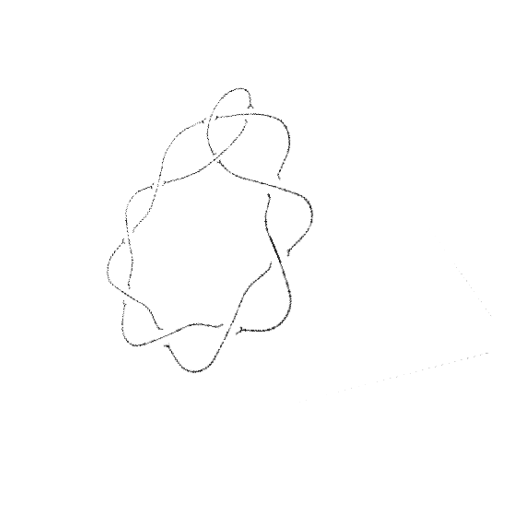
Crossing number: 10